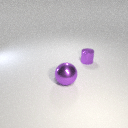
large purple metal sphere in front of small purple metal cylinder